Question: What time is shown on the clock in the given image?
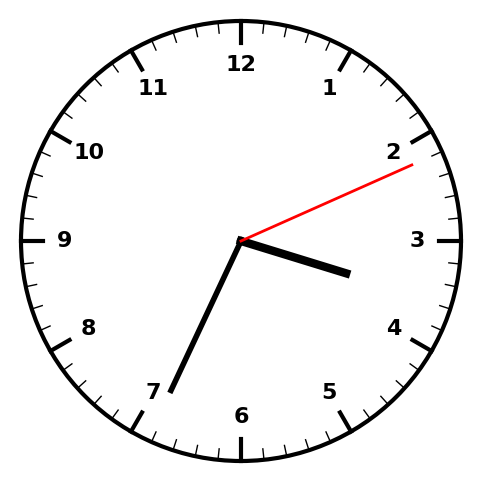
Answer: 03:34:11